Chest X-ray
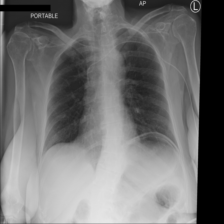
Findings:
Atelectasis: negative
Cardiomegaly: negative
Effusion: negative
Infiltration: negative
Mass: negative
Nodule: negative
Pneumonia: negative
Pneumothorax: negative
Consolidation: negative
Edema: negative
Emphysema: negative
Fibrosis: negative
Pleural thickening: negative
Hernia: negative